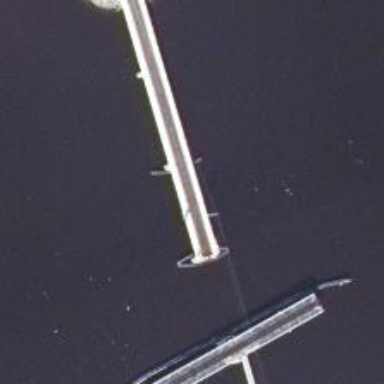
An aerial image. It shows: Continuous rail bridge over railway track.